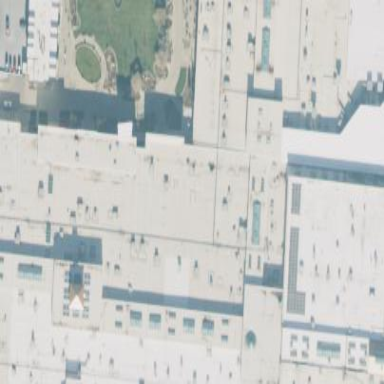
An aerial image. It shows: Mall building.